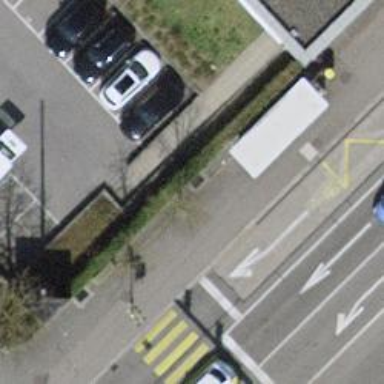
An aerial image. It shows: Advertising screen.